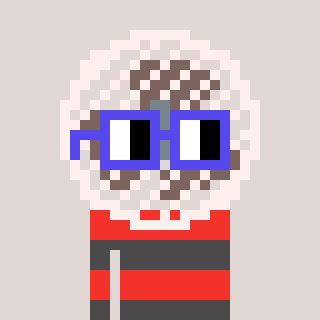
a pixel art character with square blue glasses, a fan-shaped head and a grayscale-colored body on a warm background